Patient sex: M
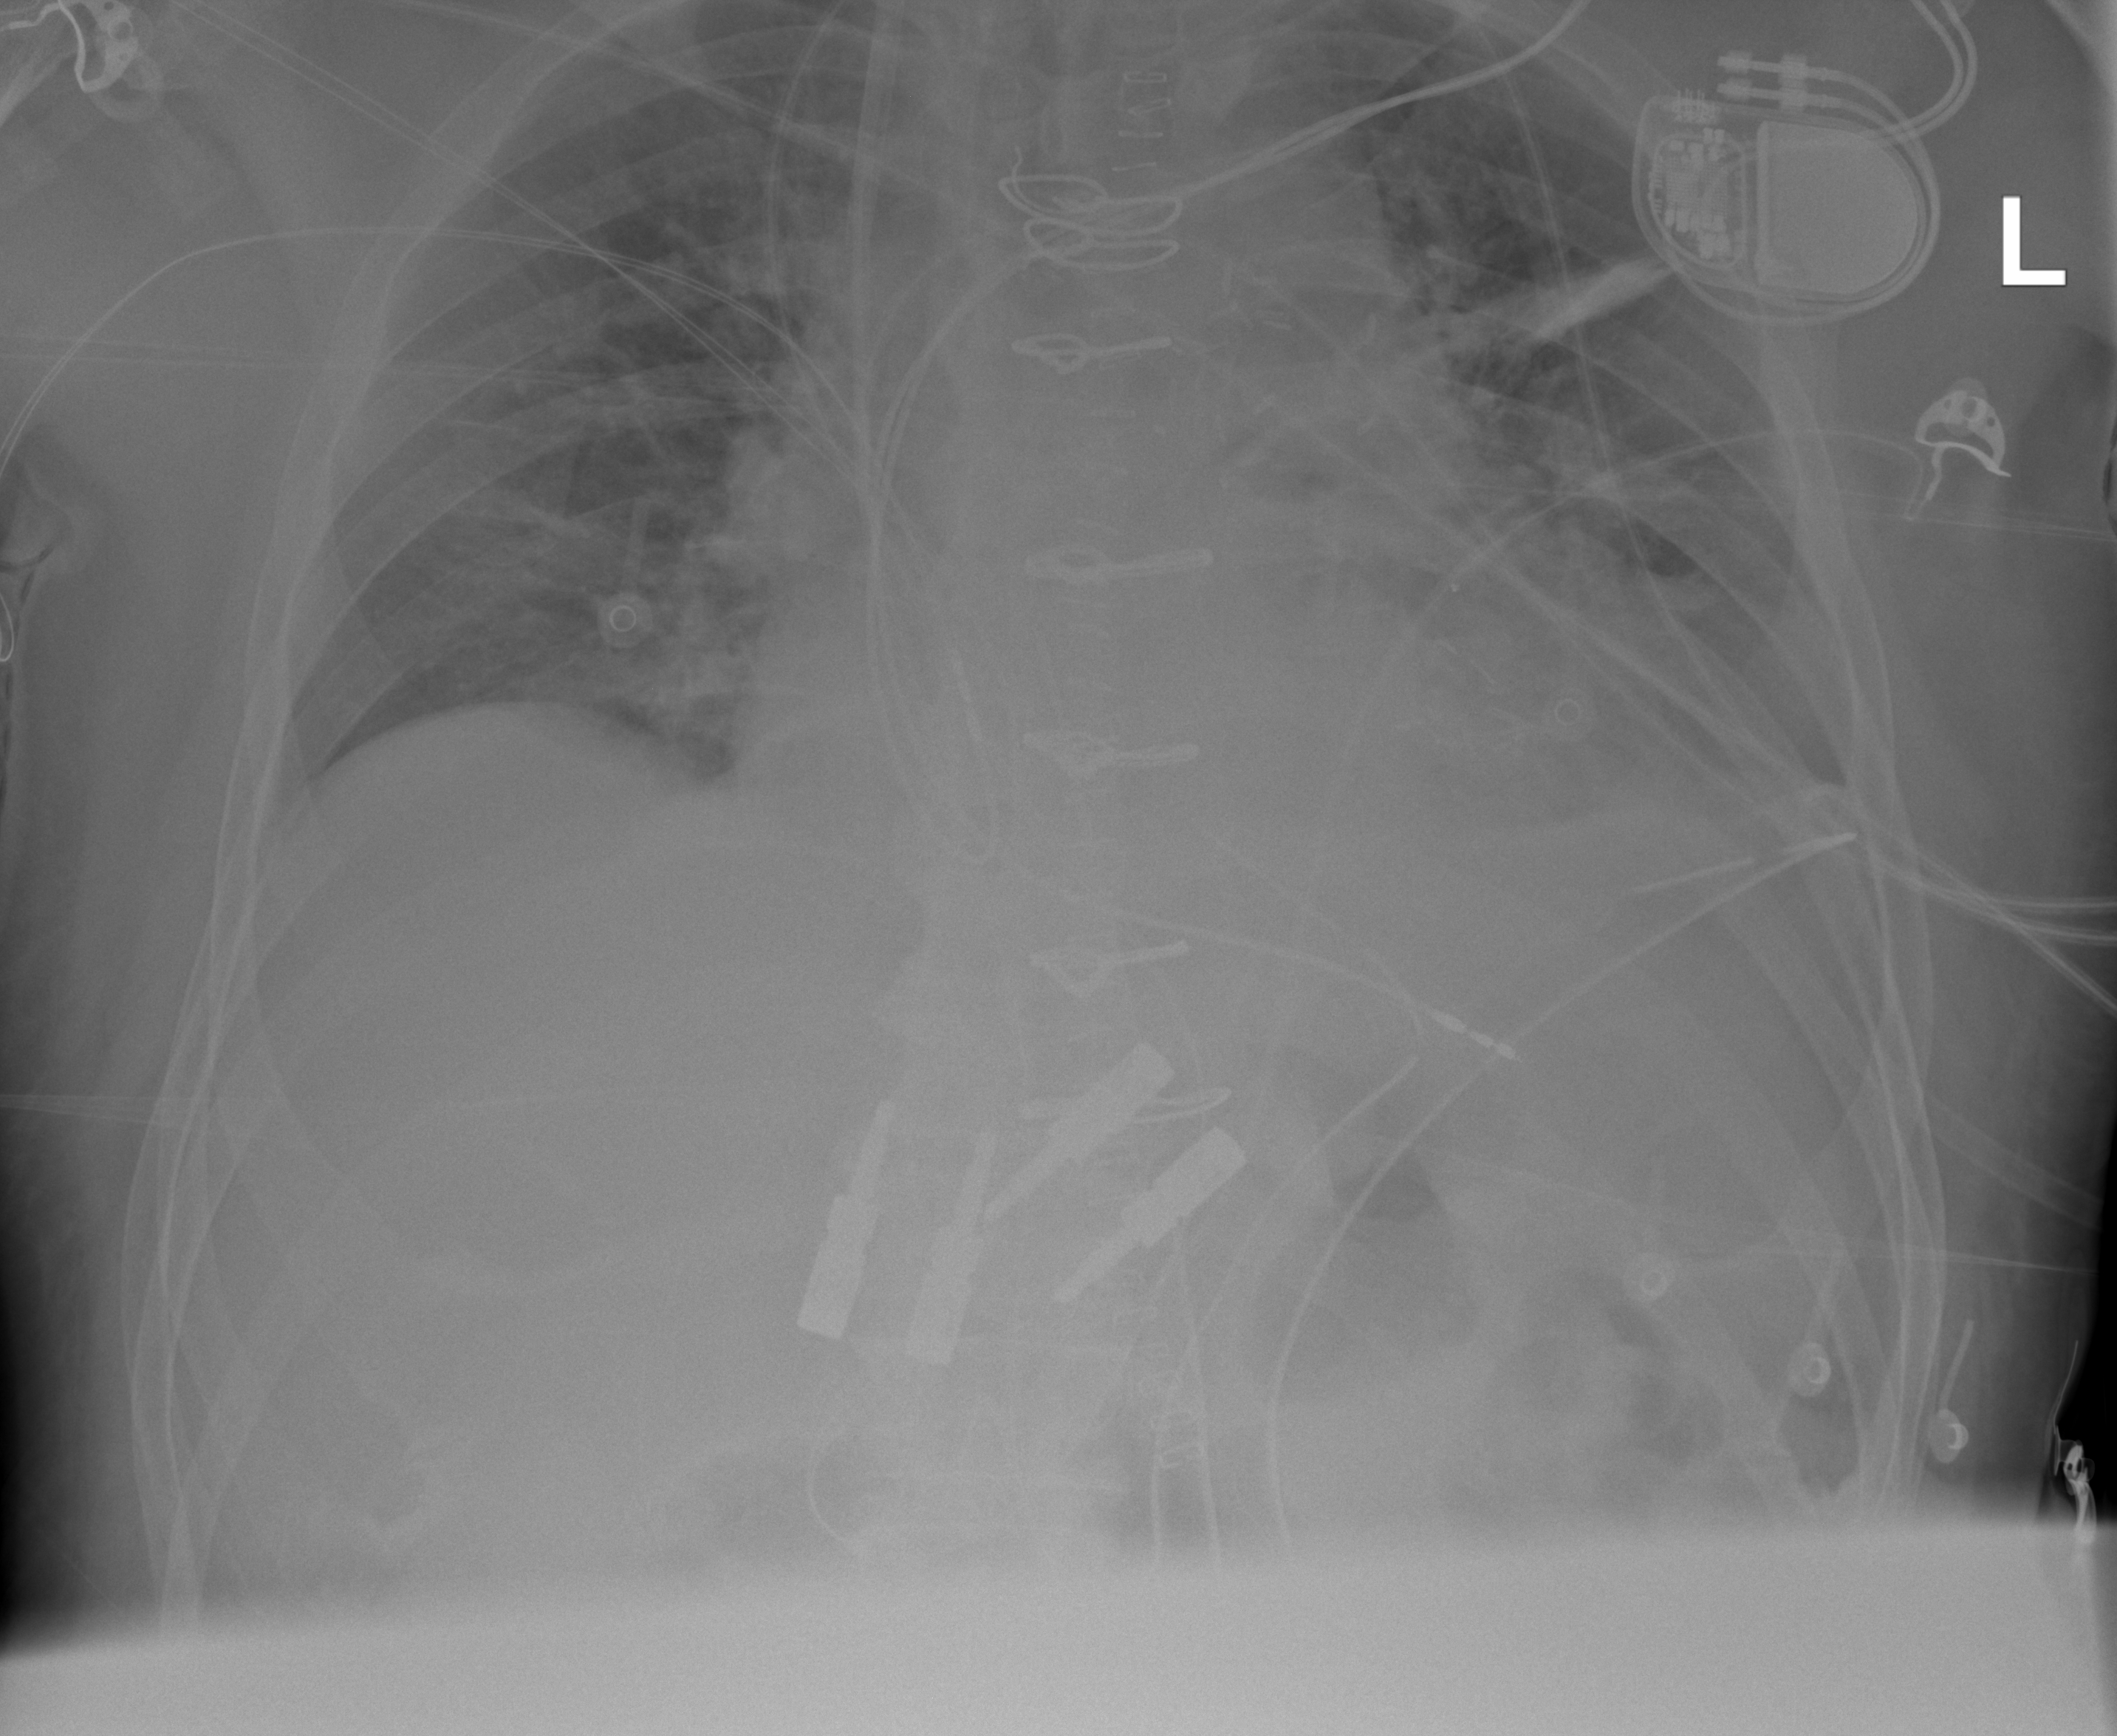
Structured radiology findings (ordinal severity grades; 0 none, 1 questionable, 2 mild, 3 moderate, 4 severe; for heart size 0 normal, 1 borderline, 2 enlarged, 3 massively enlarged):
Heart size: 2
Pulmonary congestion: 1
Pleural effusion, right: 0
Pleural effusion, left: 2
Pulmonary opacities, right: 0
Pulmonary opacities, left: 0
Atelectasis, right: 2
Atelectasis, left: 2